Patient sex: M
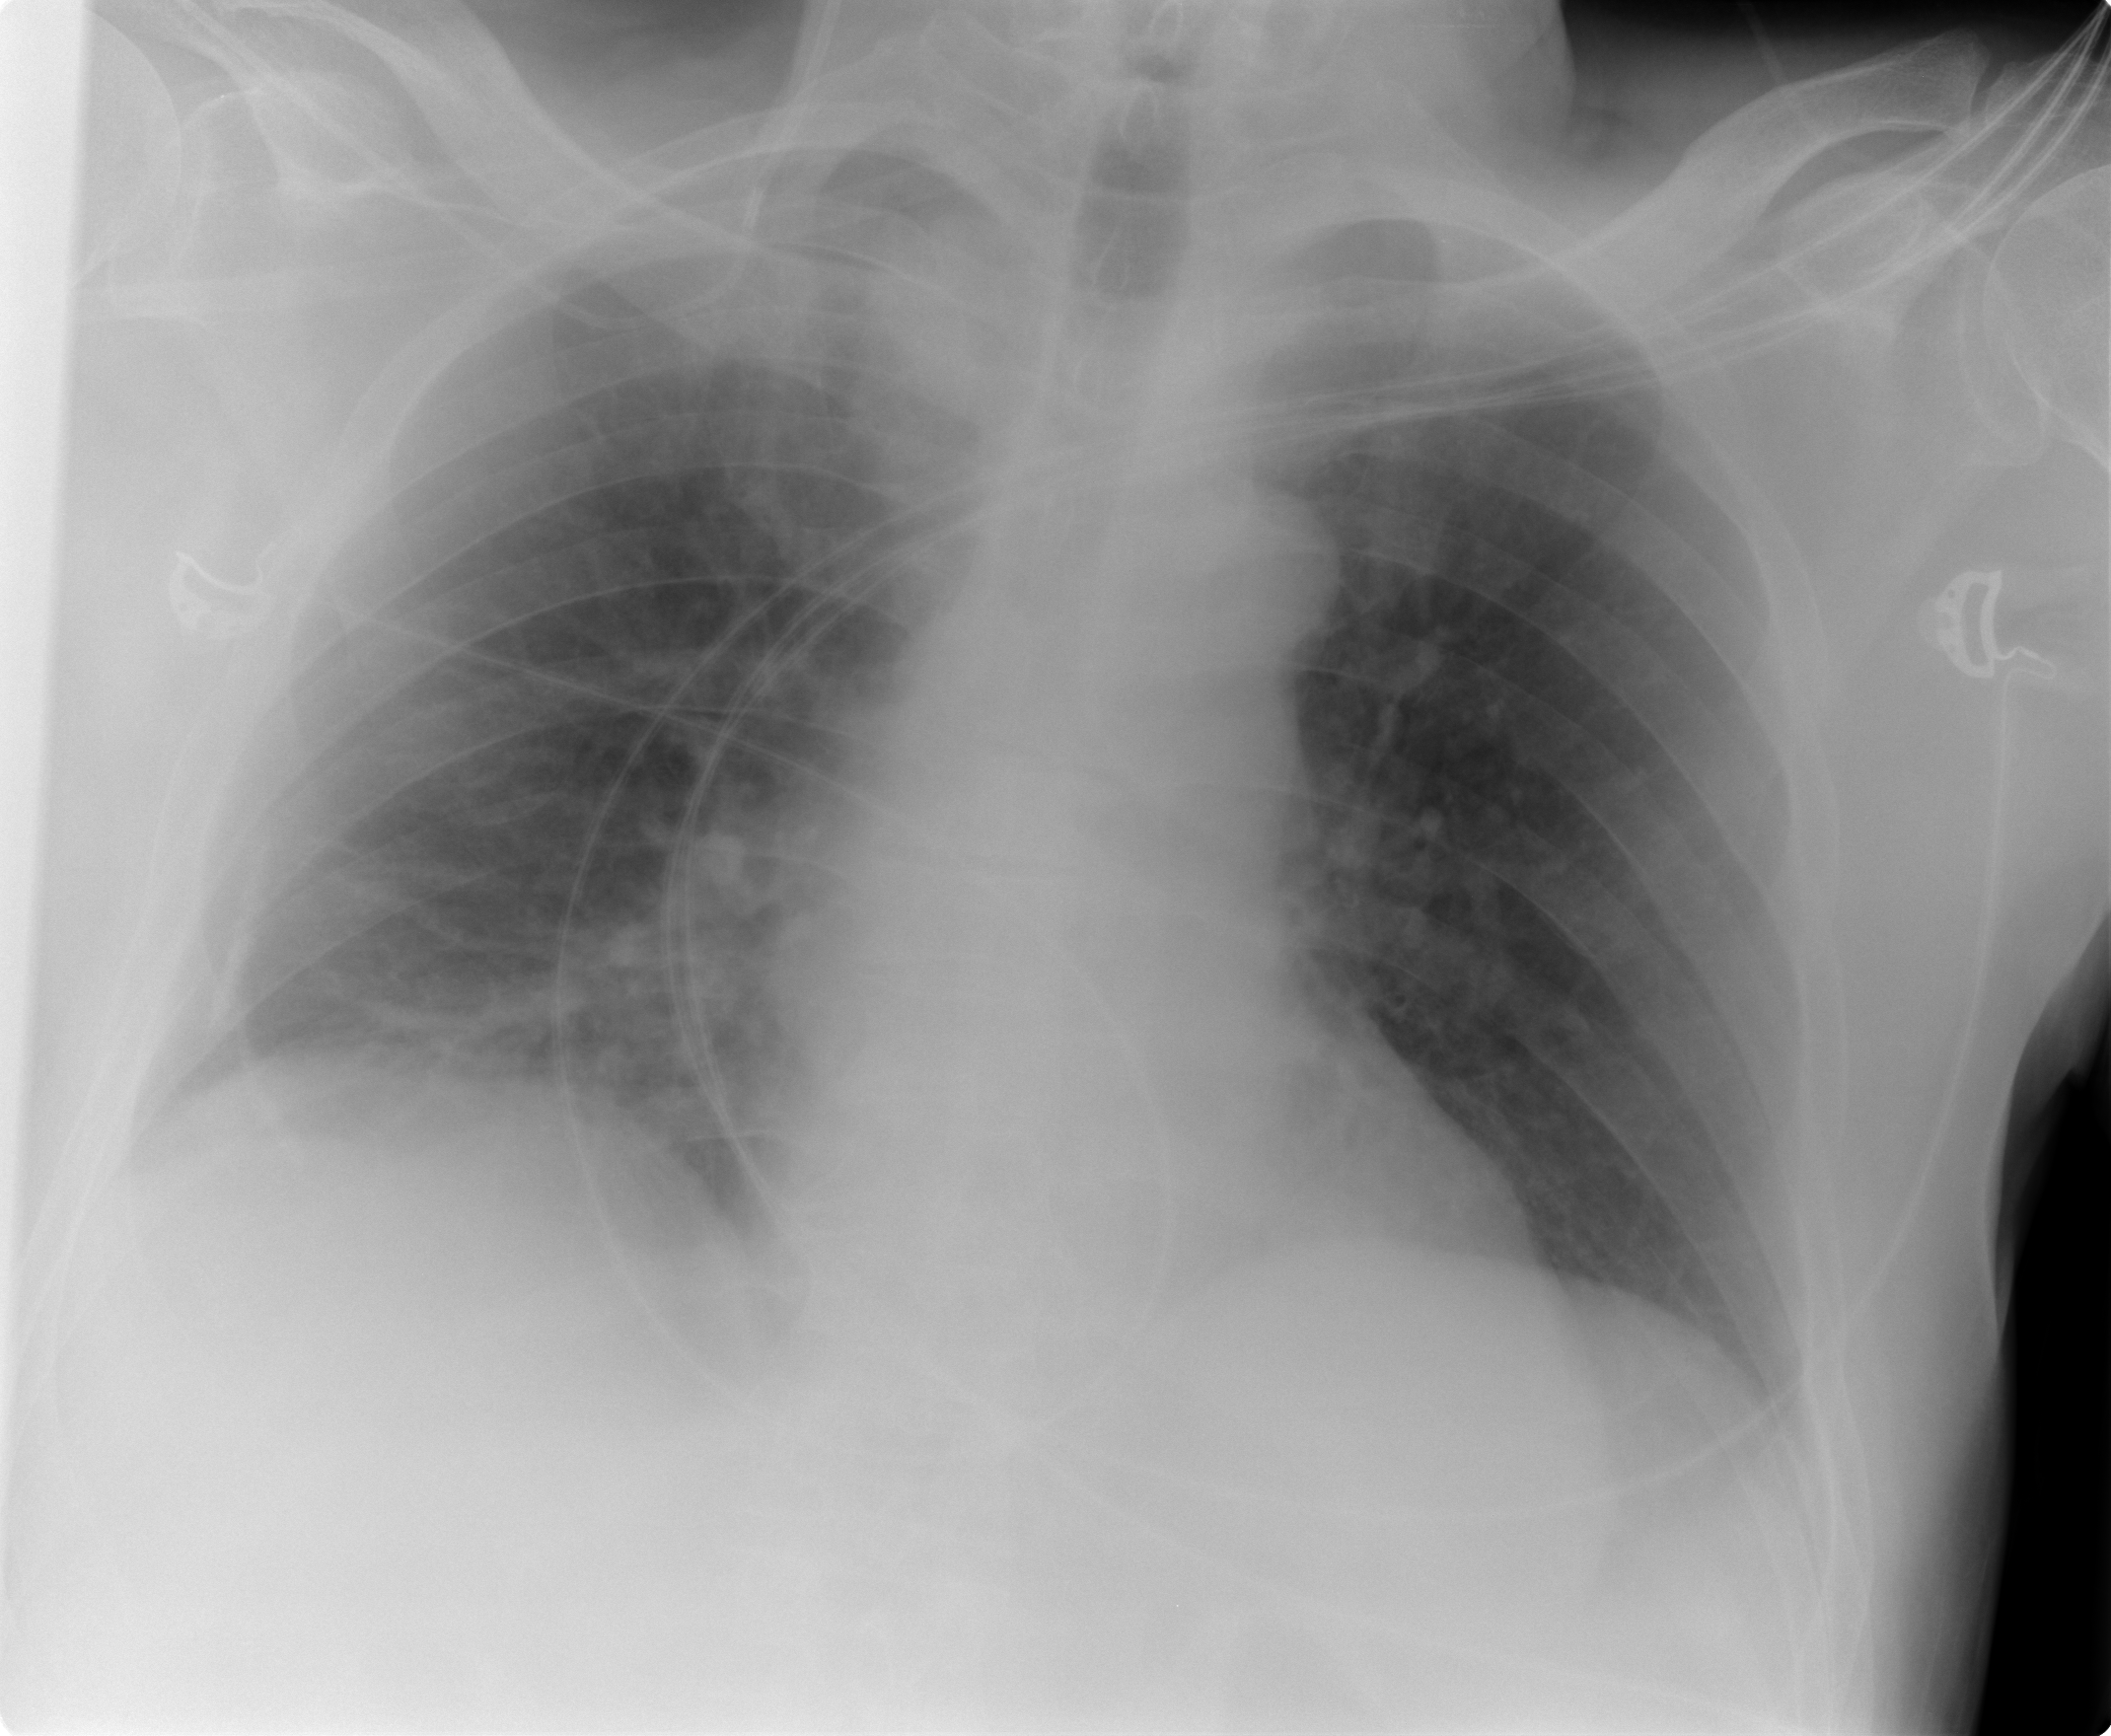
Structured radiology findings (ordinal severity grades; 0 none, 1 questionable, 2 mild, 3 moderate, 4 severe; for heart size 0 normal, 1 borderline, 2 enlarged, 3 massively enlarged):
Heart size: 0
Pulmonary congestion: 0
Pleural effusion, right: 0
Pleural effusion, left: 0
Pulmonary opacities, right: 0
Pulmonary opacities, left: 0
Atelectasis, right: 1
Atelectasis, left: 0